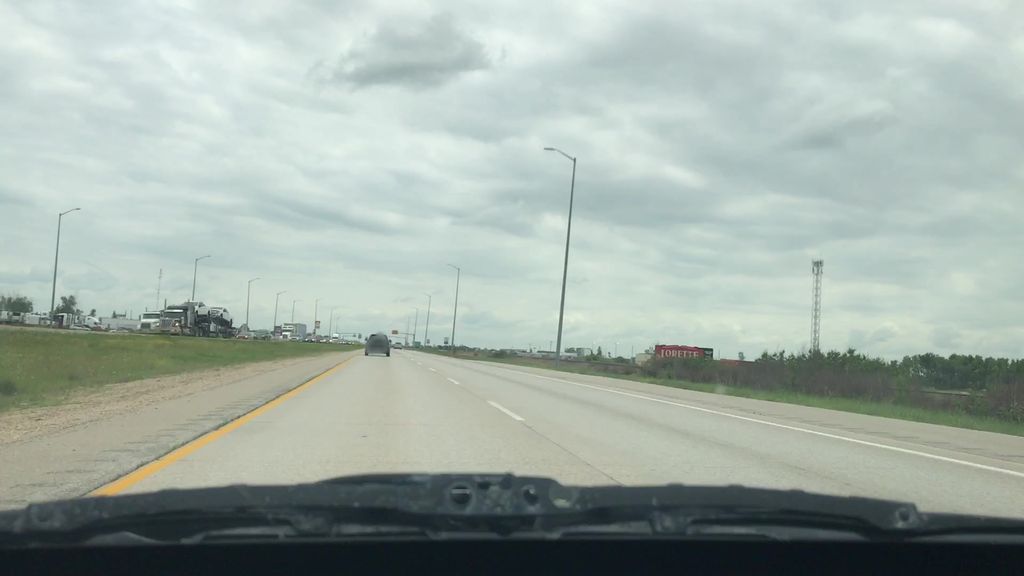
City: winnipeg